Interaction volume radius: 10 \u00c5
Interaction volume height: 10 \u00c5
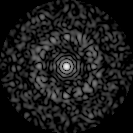
Disorder parameter: 0.8578